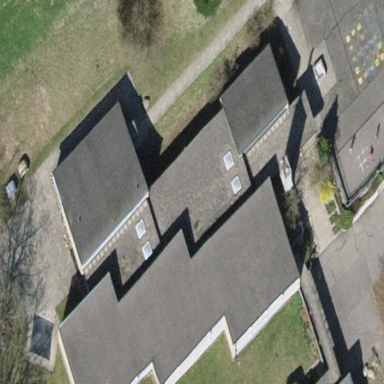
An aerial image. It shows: School building.